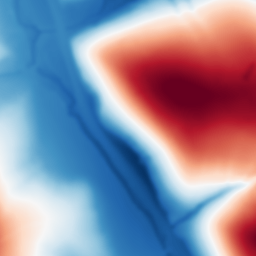
Category: multiscale
Decomposition family: dog_multiscale
Decomposition parameters: sigma_ratio: 2
n_scales: 6
base_sigma: 2
Upsampling method: quadratic
Upsampling parameters: scale: 8
Upsampling scale: 8